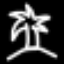
Label: palm tree